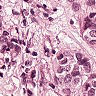
Metastatic tissue present: yes